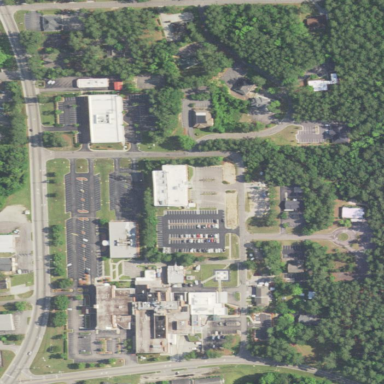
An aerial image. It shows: Hospital providing healthcare services.